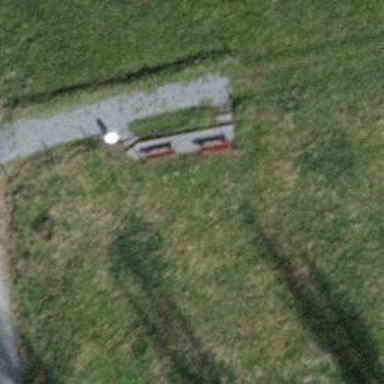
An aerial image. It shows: Bench for seating.